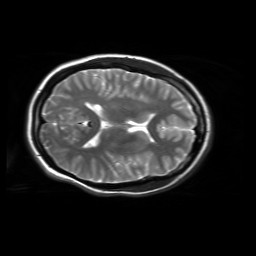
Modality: T2w
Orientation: axial
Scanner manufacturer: siemens
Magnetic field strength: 3 T
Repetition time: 6.15 s
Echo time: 0.086 s